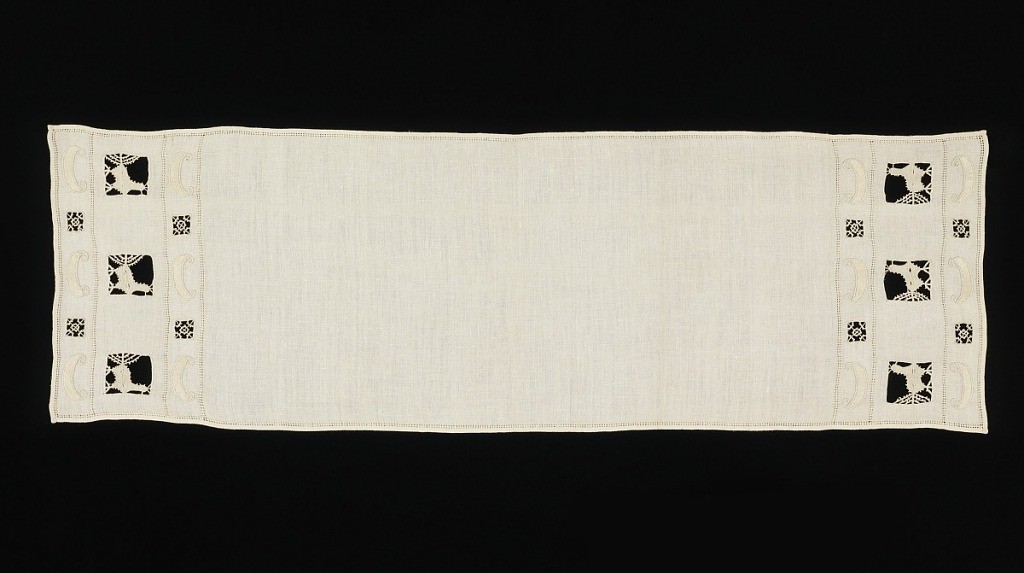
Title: Table cover
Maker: Sybil Carter Indian Mission and Lace Industry Association
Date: ca. 1900
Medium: linen Technique: cutwork with embroidery
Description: Table scarf with borders at each end of cutwork birds and wheels, embroidered canoes.